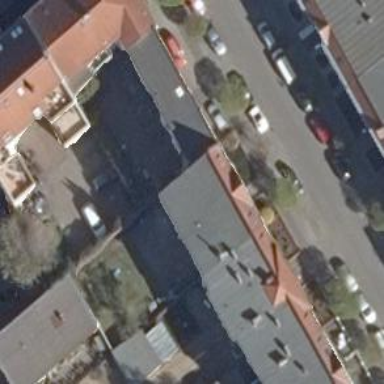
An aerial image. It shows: Saltbox-shaped roof distinguishes these apartments.